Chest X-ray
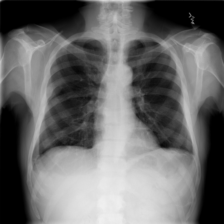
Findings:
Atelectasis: negative
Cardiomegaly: negative
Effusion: positive
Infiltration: negative
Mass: negative
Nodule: negative
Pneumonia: negative
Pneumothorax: negative
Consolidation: negative
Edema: negative
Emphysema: negative
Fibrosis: negative
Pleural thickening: negative
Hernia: negative